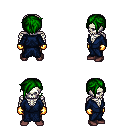
a pixel art fantasy rpg character, male body template, skeleton, blue robe, gold greaves, green pixie cut hairstyle, gold gloves, maroon shoes, four views (front, back, left, right), 2x2 character sprite sheet, small pixel art, hard edges, no anti-aliasing